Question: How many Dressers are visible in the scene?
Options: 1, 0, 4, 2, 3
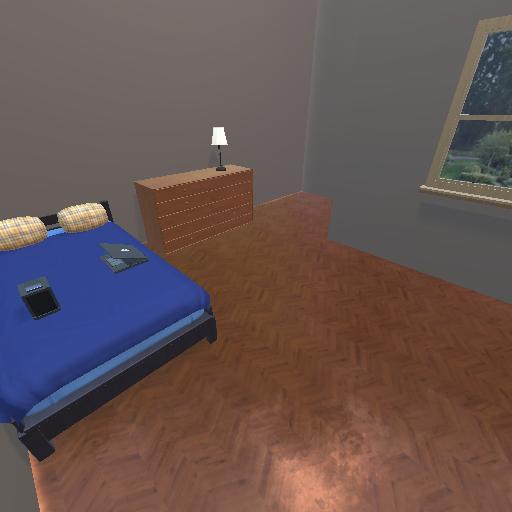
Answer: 1